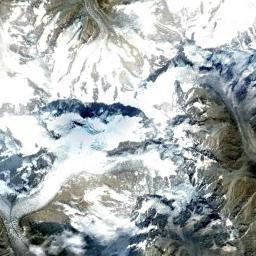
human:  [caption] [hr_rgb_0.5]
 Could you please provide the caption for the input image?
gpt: The snow berg is consist of bare land and white snow .

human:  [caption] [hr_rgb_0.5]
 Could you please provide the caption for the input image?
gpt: A snow-covered mountain covered in large areas .

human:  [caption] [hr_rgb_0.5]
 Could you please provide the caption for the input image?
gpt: The snowberg is covered with snow and ice .

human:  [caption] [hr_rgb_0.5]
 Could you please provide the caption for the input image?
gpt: A lot of snow is on the snowberg .

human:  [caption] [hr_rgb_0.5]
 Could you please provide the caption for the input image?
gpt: There are much snow and some bare land on the snowberg .